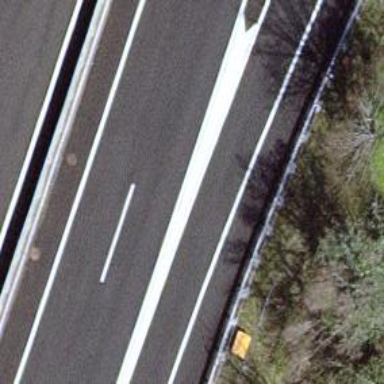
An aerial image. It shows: Motorway.